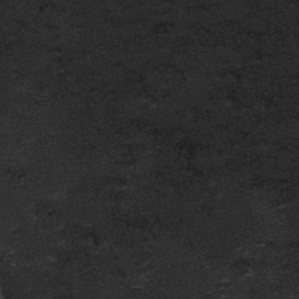
Label: frost